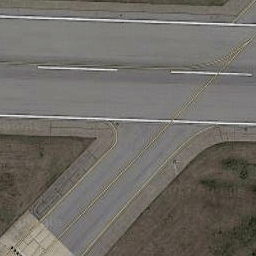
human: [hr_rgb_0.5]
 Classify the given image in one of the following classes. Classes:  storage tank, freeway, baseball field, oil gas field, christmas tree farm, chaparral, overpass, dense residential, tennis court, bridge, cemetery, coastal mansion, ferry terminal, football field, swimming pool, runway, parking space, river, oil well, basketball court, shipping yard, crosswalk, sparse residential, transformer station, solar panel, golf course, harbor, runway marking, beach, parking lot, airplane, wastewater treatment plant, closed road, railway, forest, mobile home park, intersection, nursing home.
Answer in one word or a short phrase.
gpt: runway